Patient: sex M, age 80
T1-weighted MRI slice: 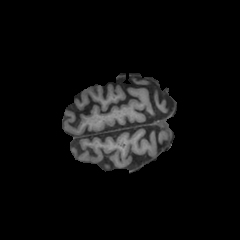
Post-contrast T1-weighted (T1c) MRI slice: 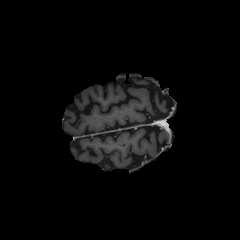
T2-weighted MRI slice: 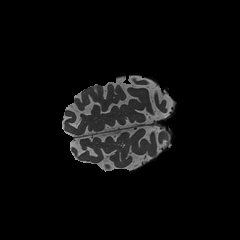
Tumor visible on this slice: no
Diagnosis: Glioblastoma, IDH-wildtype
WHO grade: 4